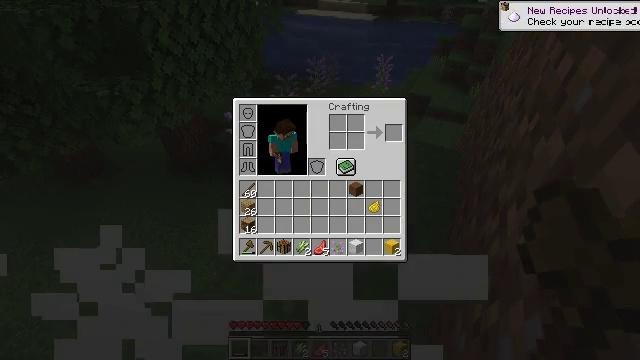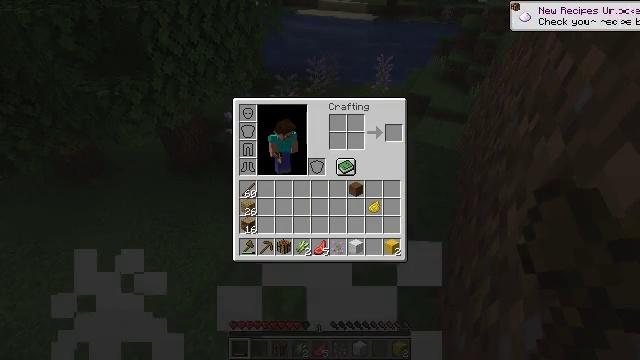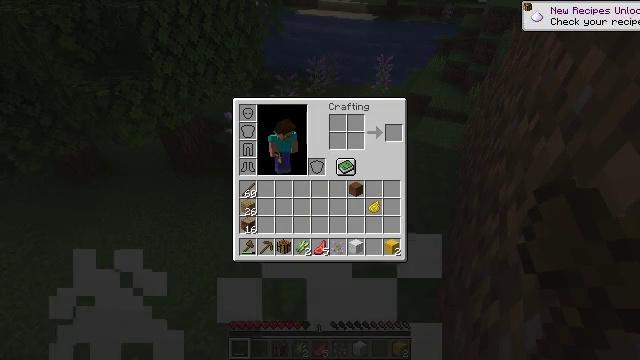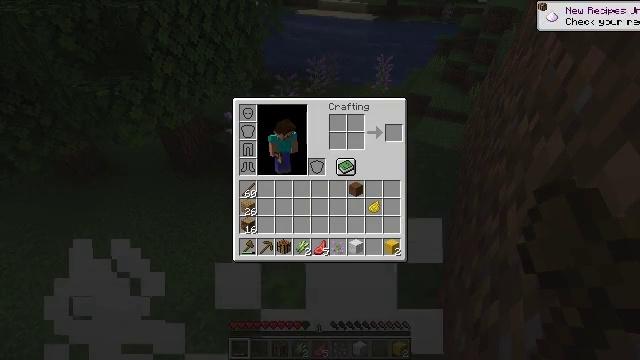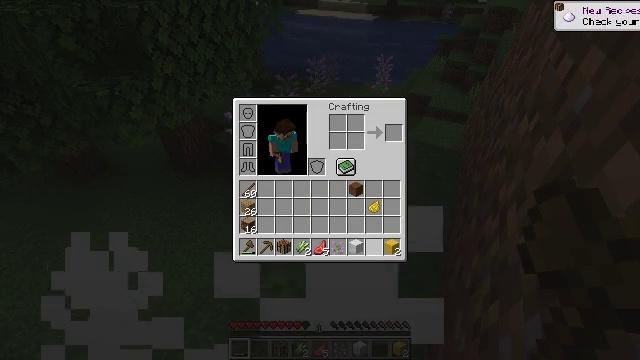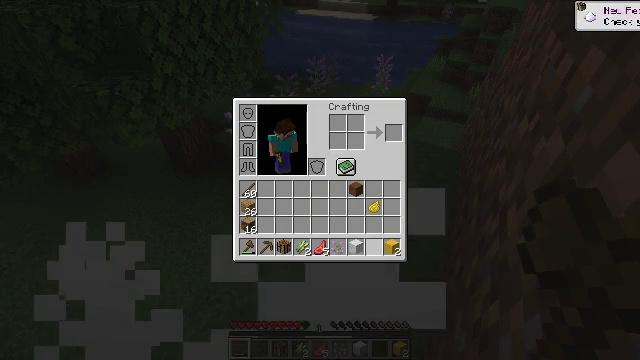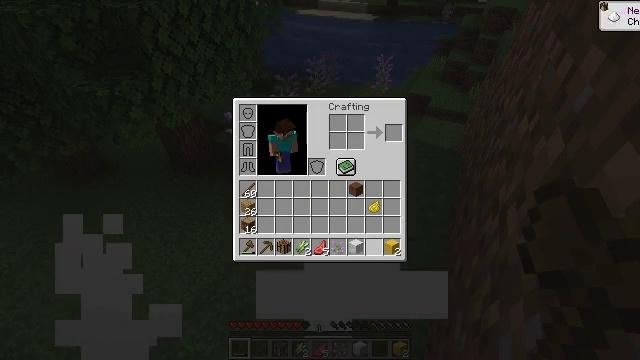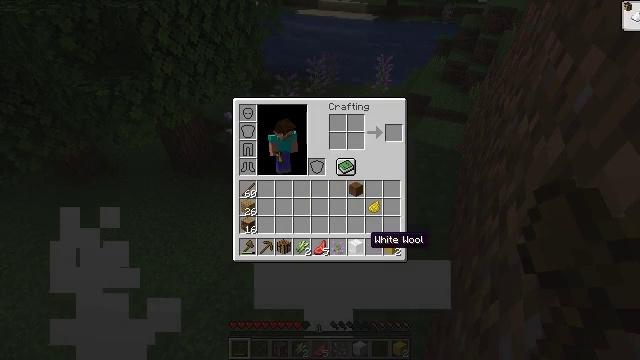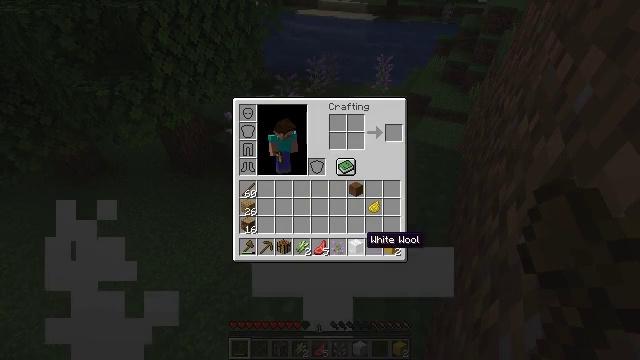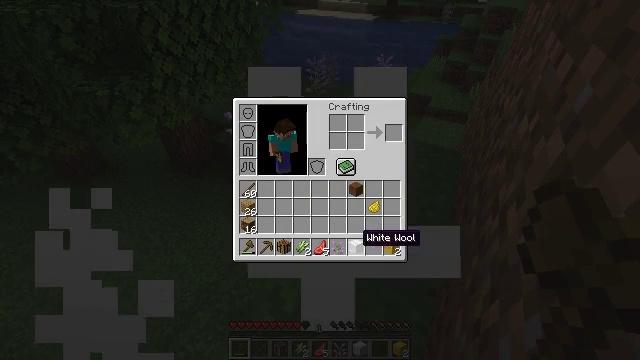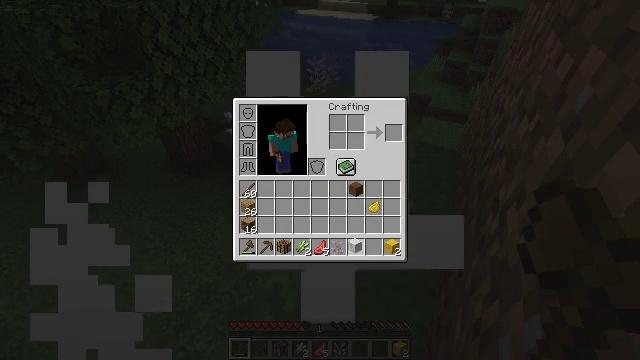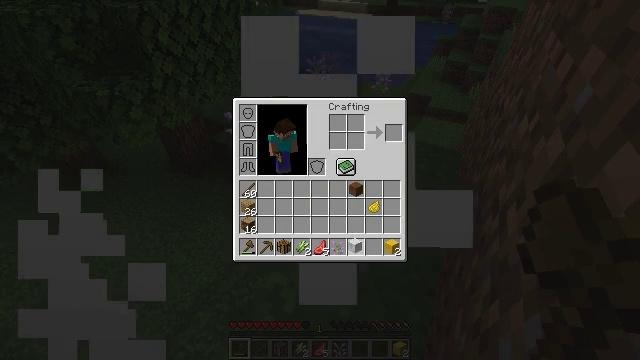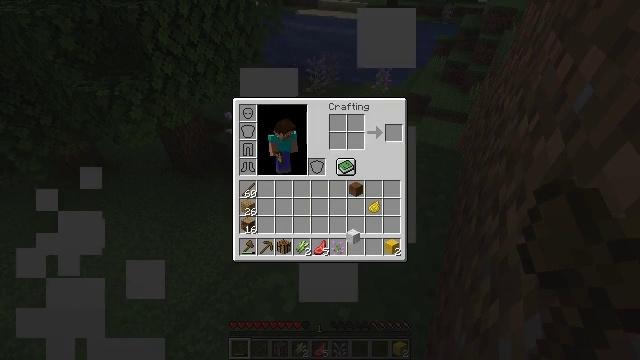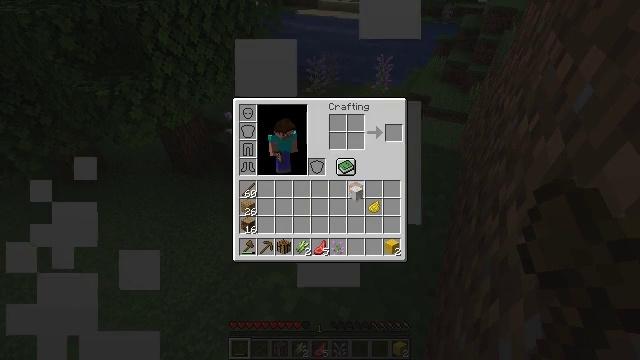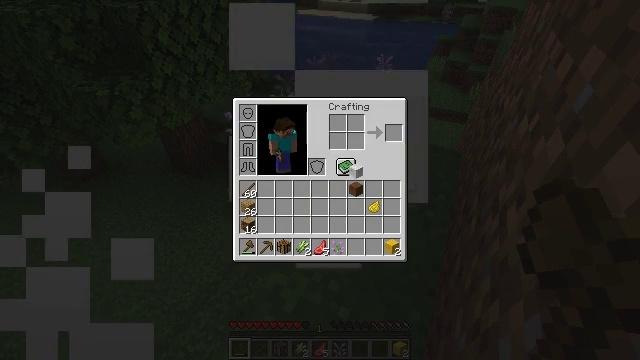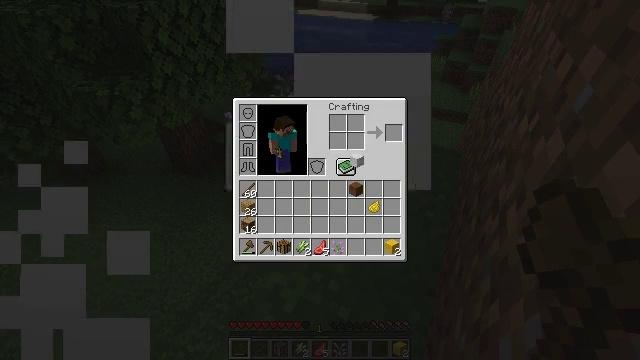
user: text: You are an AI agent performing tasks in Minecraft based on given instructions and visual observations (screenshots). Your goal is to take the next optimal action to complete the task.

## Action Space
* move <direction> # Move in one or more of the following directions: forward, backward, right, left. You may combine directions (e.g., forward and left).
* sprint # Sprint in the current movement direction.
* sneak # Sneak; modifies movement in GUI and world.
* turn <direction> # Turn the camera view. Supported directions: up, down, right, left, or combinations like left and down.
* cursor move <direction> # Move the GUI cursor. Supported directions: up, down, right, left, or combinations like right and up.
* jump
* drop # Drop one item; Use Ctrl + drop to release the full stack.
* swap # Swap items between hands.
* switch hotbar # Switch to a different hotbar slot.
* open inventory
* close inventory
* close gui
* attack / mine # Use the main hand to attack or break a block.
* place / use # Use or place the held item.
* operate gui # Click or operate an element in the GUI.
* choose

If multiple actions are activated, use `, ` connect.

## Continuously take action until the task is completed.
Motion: motion action
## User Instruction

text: Combine yellow dye with white wool to craft yellow wool.
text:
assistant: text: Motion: no_op
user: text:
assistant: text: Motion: cursor move up
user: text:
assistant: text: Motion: no_op
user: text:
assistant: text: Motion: no_op
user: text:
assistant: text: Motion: no_op
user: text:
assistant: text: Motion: operate gui
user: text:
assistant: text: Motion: operate gui
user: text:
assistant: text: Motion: no_op
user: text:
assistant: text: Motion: no_op
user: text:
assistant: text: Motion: operate gui
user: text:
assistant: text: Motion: operate gui
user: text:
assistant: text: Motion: cursor move up
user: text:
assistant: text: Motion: cursor move up
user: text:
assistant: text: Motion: cursor move up
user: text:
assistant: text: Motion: cursor move up
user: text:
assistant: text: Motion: cursor move up
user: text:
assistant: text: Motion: cursor move up
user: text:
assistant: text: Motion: no_op
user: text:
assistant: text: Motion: operate gui
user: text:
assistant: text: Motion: operate gui
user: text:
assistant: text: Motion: operate gui
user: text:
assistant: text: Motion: no_op
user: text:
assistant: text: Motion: no_op
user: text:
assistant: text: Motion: no_op
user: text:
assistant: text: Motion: cursor move down
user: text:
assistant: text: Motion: cursor move down
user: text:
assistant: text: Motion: cursor move down
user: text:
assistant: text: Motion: no_op
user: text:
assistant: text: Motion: operate gui
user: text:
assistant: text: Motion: operate gui